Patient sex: M
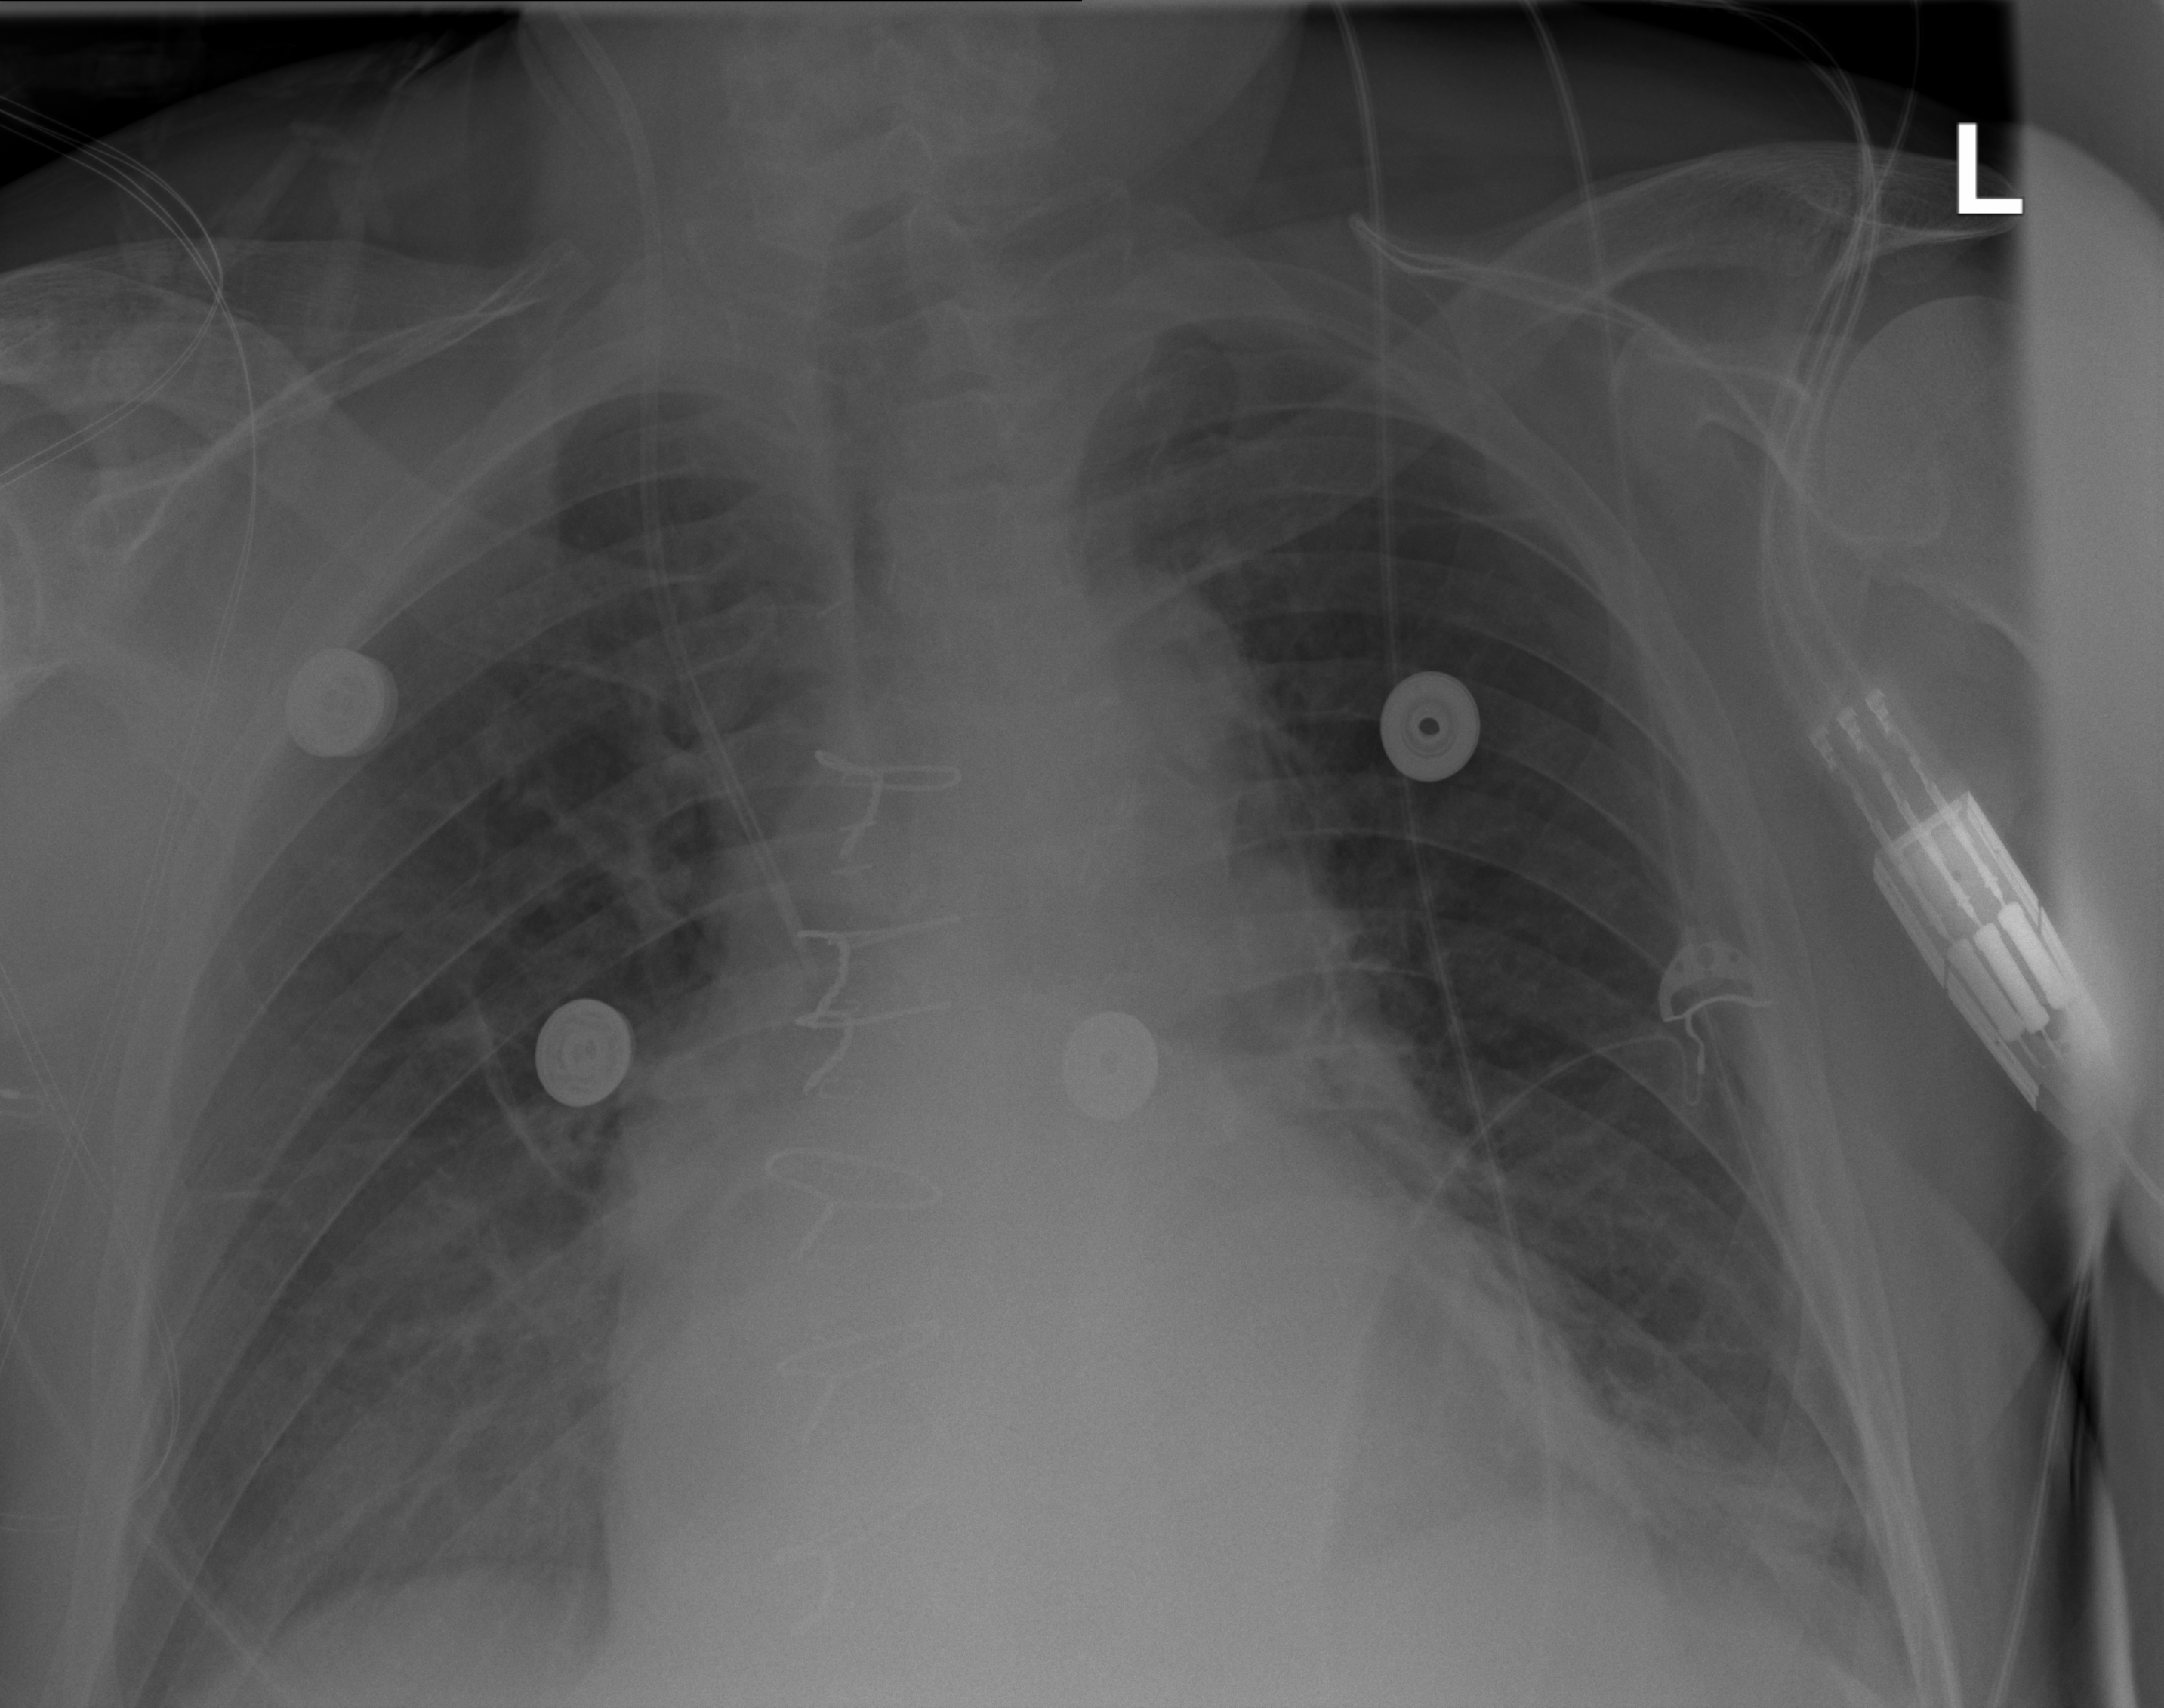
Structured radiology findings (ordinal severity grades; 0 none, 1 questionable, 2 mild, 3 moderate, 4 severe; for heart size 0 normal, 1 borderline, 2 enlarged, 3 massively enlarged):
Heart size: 2
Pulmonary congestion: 0
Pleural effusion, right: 1
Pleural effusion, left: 2
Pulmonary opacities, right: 0
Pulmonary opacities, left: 2
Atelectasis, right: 2
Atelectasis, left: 3